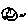
Label: smiley face